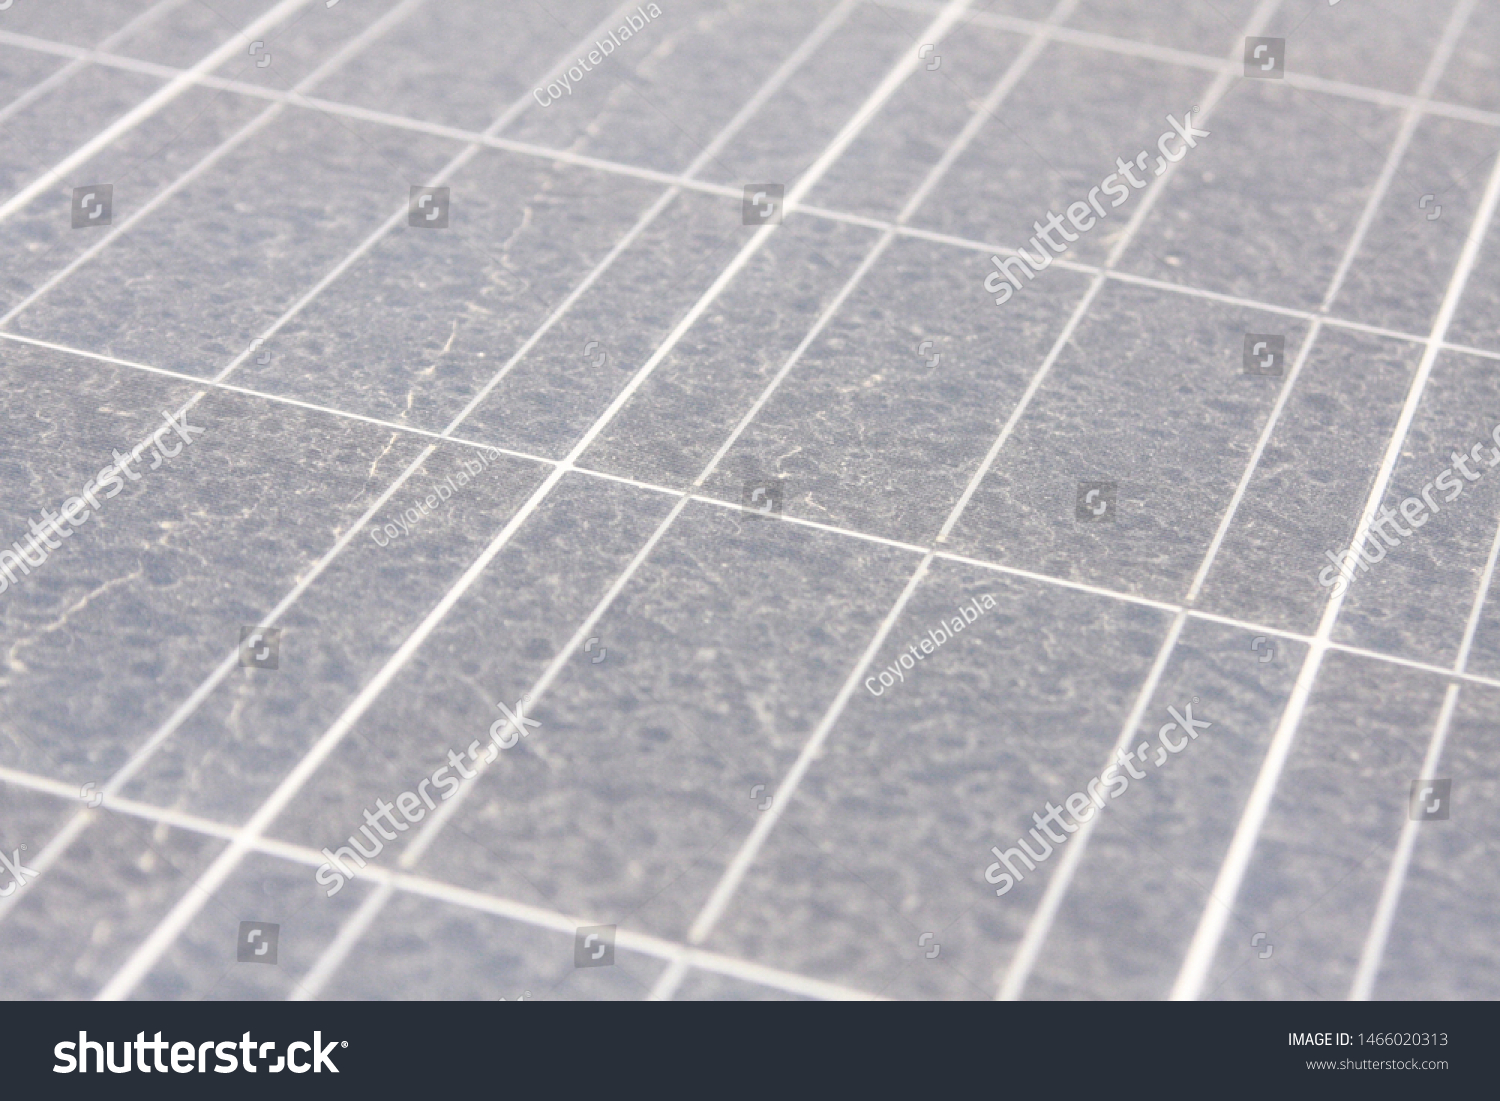
Label: Dusty